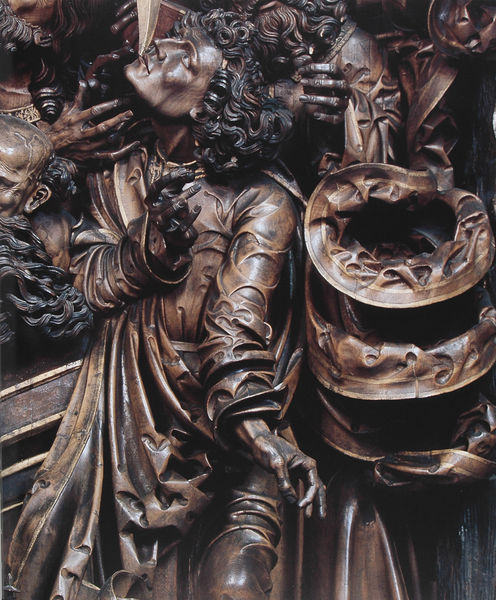
Titel: Hochaltar aus der Abteikirche Zwettl, Mittelschrein, Himmelfahrt Mariens (Detail)
Künstler: Meister von Zwettl
Standort: Adamov (Adamsthal)
Institution: Pfarrkirche St. Barbara
Schlagwörter: hand, kopf, mann, schatten, menschen, ausschnitt, braun, daumen, finger, frau, frisur, geste, haar, holz, hut, kleid, licht, mund, männer, nase, ohr, schwarz, stirn, weiss, blick, bart, gedränge, arme, augen, falten, gesicht, johannes, mensch, tod, hände, figur, gewand, haare, mantel, gotik, lippen, locke, locken, skulptur, statue, bewegt, relief, detail, glatze, mimik, glänzend, lack, metall, bronze, faltenwurf, plastik, wange, gestalt, foto, fotografie, oben, photographie, detailliert, lockig, kupfer, greifen, kreise, gestik, braue, altar, schnitzerei, photo, rau, farbfoto, gemenge, lichts, gefasst, verdreht, ader, aufnahme, geschnitzt, schnitzen, schnitzwerk, figut, figurengruppe, gewnad, riemenschneider, hinauf, verklärung, ungefasst, holzplastik, ebenholt, geshcnitzht, blick nach oben, figurengrußße, mann locken, stadue, skulbtur, gedränke, kratz mich genau da